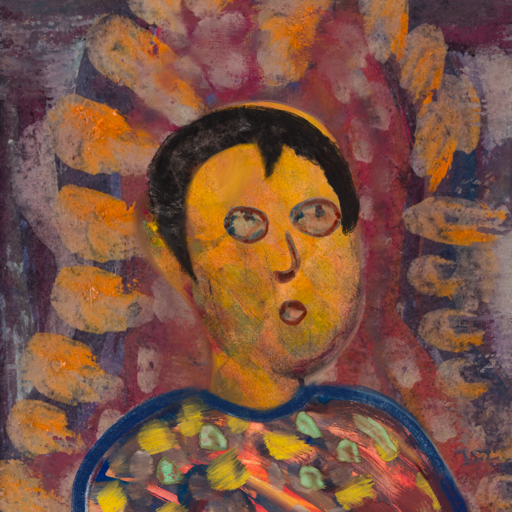
Background: Doll, Head And Neck Side: Gypsy_Mother, Face Side: Orphan, Bust: Mother_And_Son_Mother, Hair Side: Roy_Bahadur, Head Accessory: Blank, Second Necklace: Blank, Necklace: Blank, Baby: Blank